Field crop: maize
Growth stage: 2
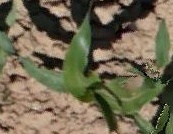
Species: maize